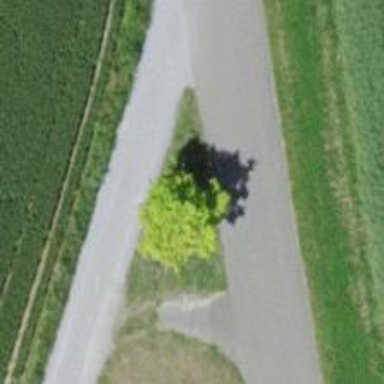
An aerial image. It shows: Deciduous broadleaved tree.